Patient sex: M
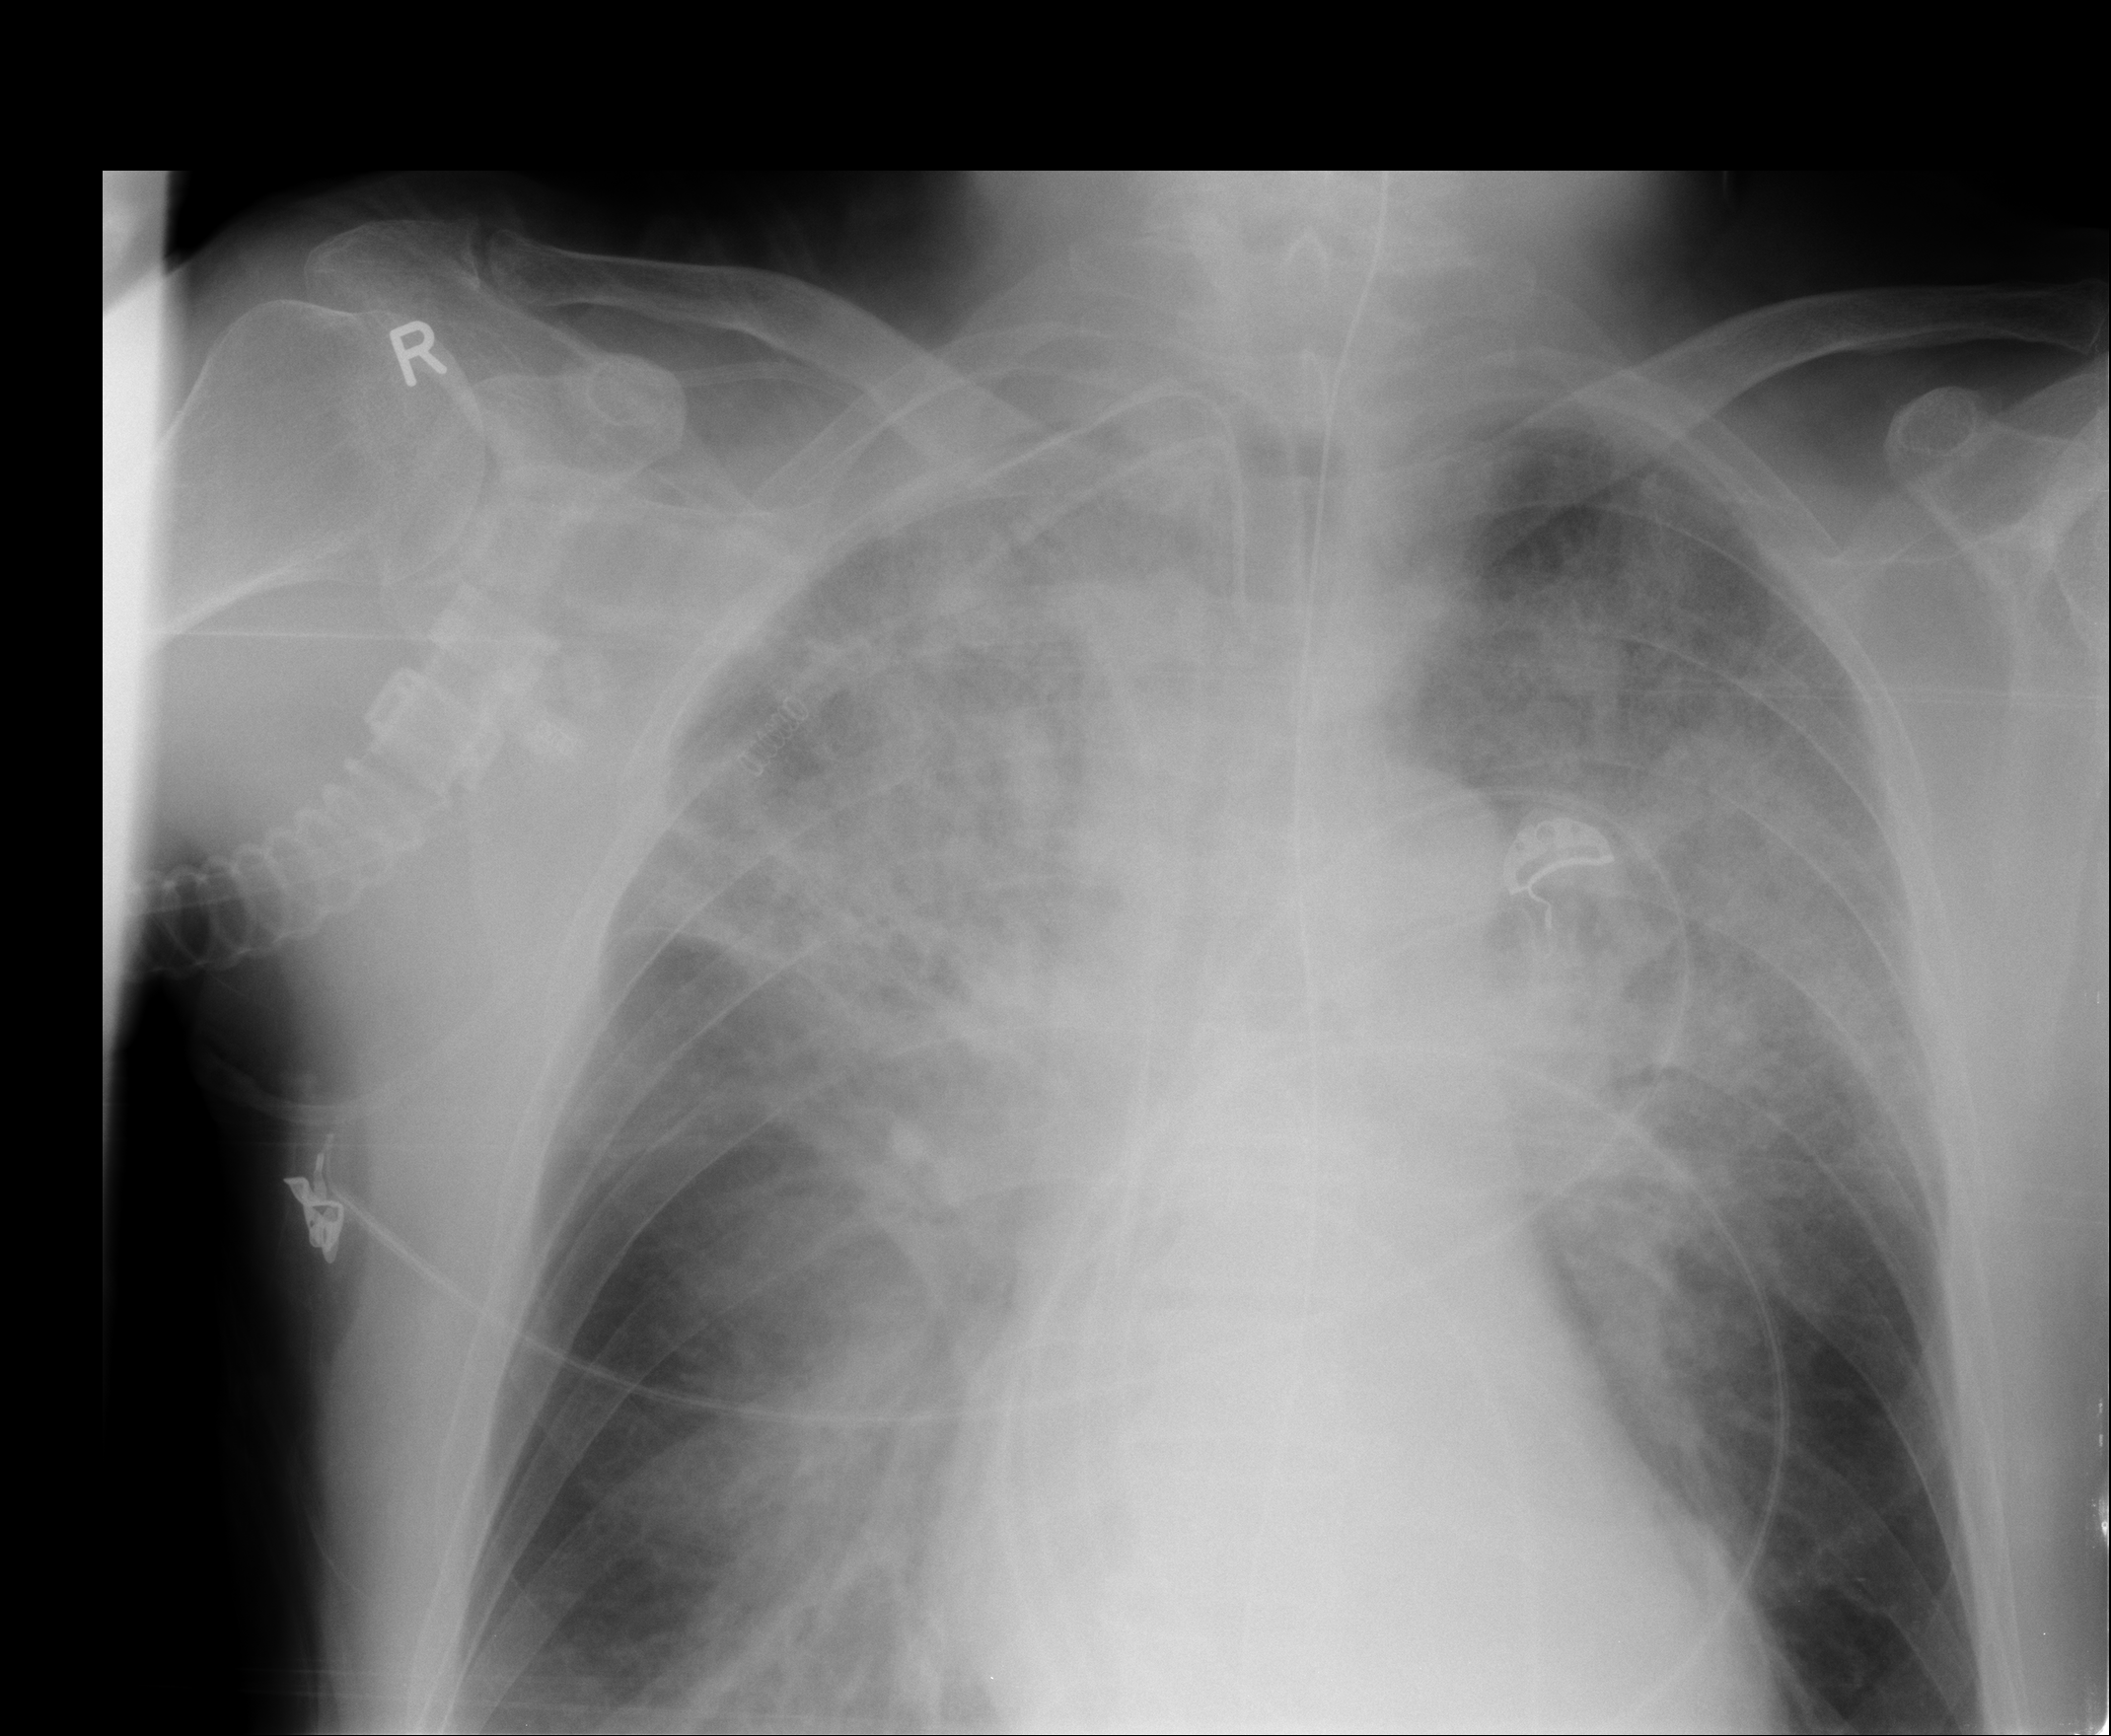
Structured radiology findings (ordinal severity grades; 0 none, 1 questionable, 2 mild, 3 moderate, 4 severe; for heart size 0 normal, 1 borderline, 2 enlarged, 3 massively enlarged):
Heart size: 2
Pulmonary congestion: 3
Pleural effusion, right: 0
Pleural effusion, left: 0
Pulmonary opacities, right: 3
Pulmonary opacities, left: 3
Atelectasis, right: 3
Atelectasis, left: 2